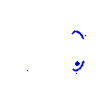
Particle: kaon